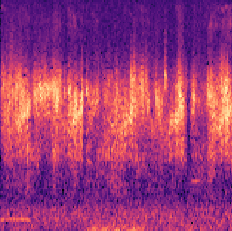
Sound class: Frog